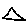
Label: triangle